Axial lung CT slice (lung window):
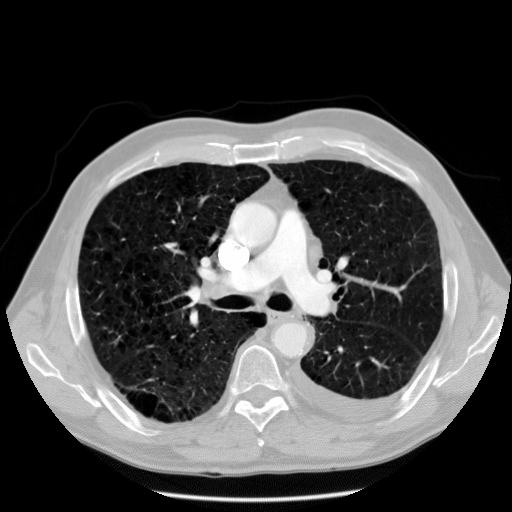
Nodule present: no